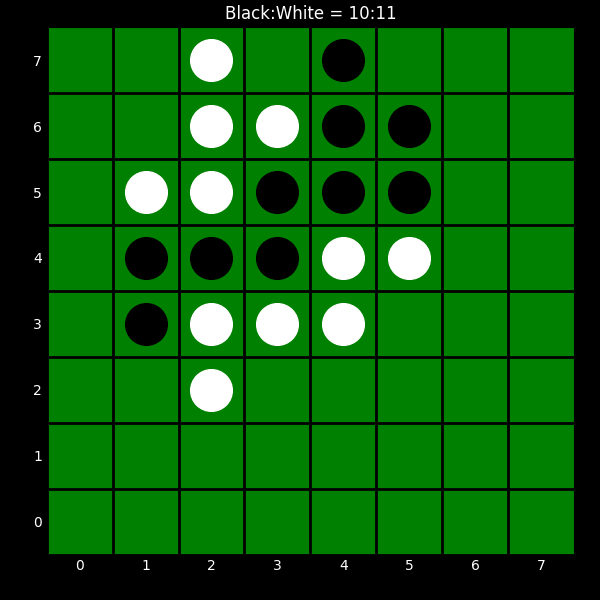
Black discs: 10
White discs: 11